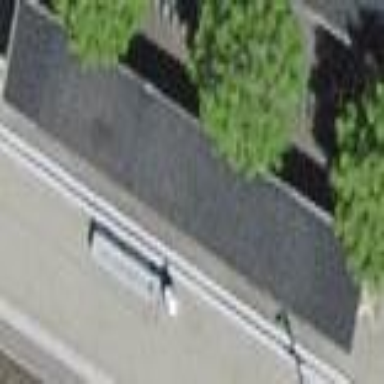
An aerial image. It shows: View of roof of building.